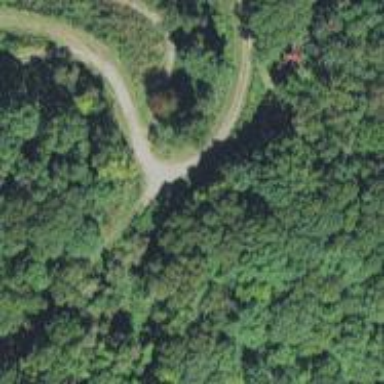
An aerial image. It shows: Unclassified road.